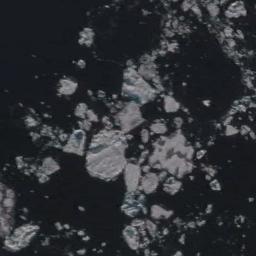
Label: sea_ice